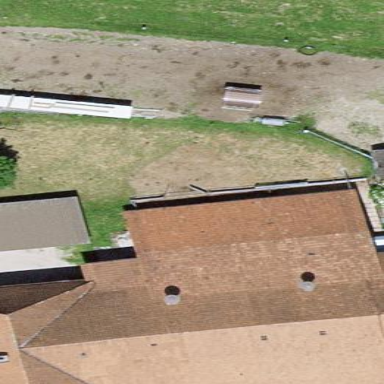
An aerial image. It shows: Farm building.